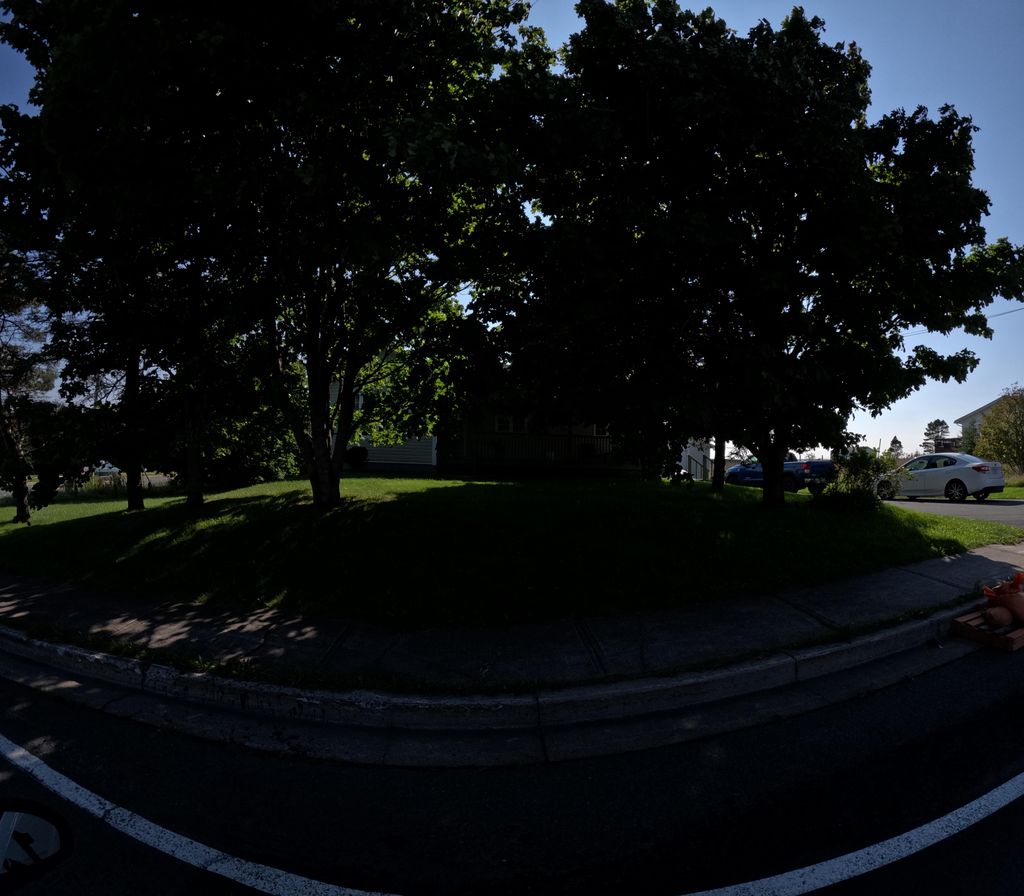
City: st_johns